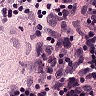
Metastatic tissue present: no